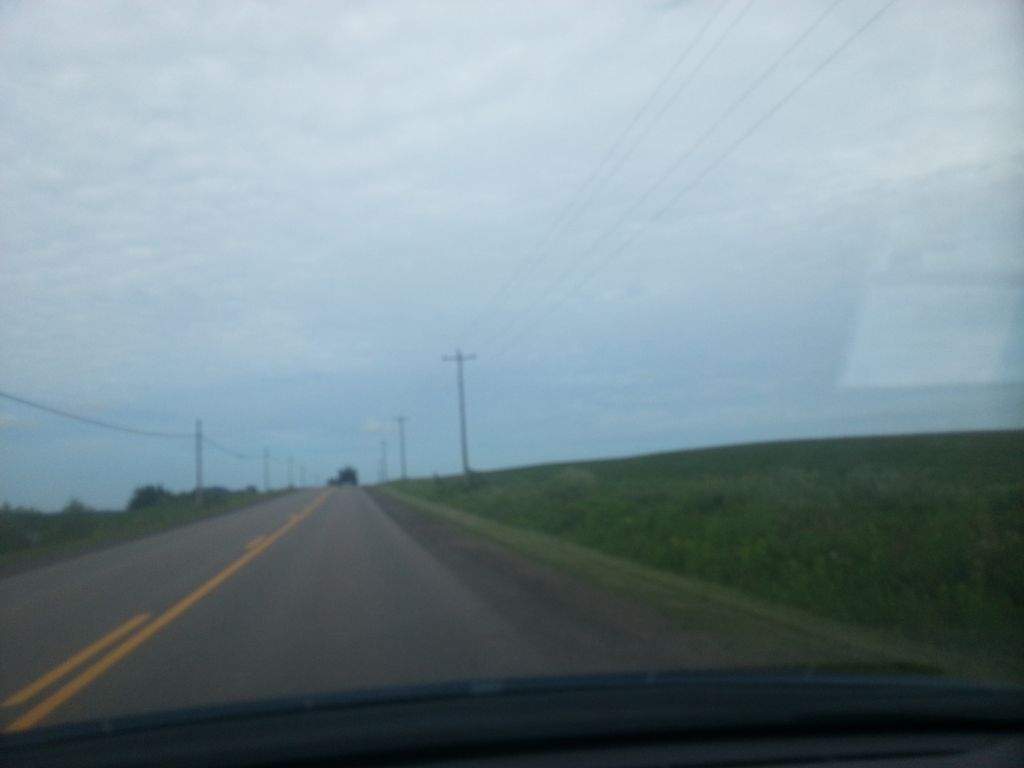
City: charlottetown